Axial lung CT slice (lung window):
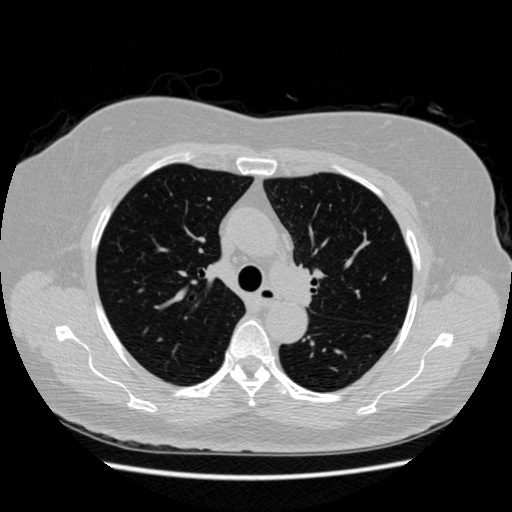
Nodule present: no